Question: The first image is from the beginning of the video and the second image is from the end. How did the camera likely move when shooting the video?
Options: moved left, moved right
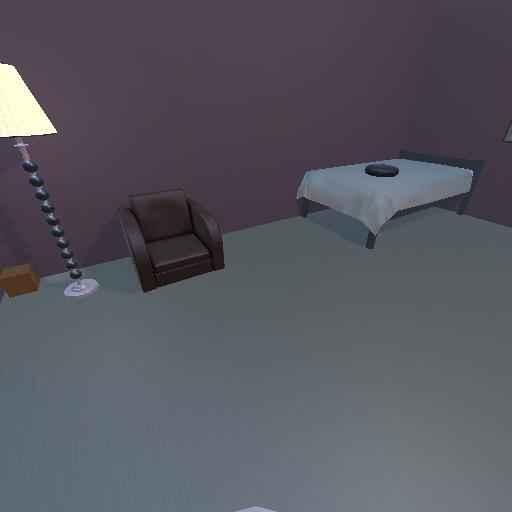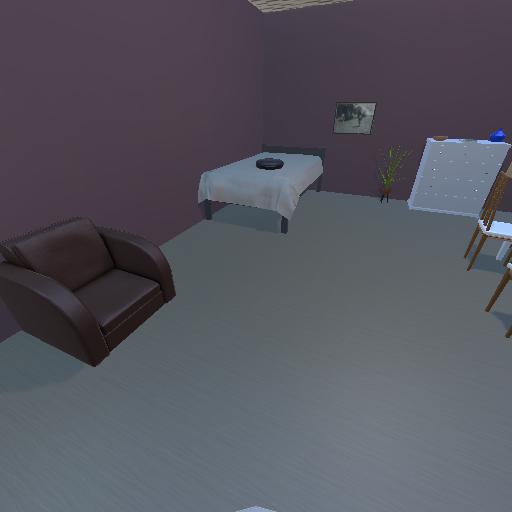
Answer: moved left